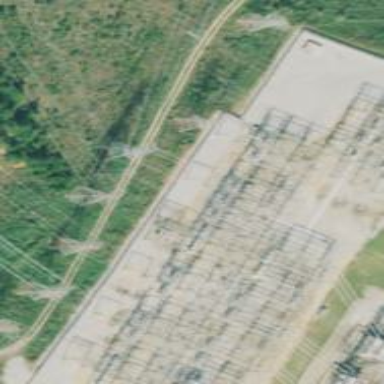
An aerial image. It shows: Switch used for power control.